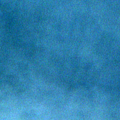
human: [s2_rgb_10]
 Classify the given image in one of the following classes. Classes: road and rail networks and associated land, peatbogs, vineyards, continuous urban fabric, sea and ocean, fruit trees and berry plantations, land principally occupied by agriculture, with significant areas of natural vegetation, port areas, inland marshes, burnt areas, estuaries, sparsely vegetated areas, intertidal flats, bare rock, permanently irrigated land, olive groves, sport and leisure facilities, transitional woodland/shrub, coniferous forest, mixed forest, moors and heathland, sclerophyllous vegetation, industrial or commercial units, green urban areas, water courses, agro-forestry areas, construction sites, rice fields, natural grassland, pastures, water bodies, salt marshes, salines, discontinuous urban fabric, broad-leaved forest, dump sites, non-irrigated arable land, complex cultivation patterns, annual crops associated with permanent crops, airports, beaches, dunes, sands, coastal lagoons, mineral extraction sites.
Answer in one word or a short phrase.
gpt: sea and ocean